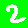
Digit: 2